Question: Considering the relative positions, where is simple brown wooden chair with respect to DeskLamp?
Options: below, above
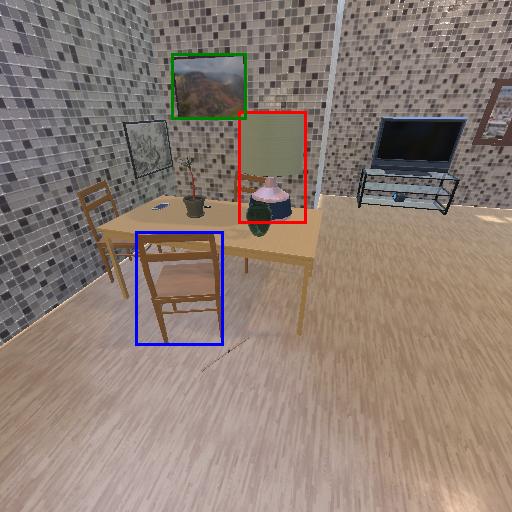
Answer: below